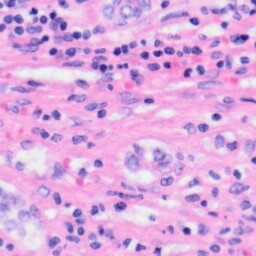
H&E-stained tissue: Liver